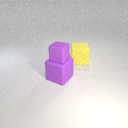
large yellow rubber cube behind large purple rubber cube